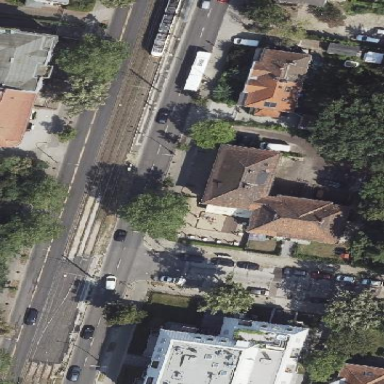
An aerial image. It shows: Hipped roof on apartment building.